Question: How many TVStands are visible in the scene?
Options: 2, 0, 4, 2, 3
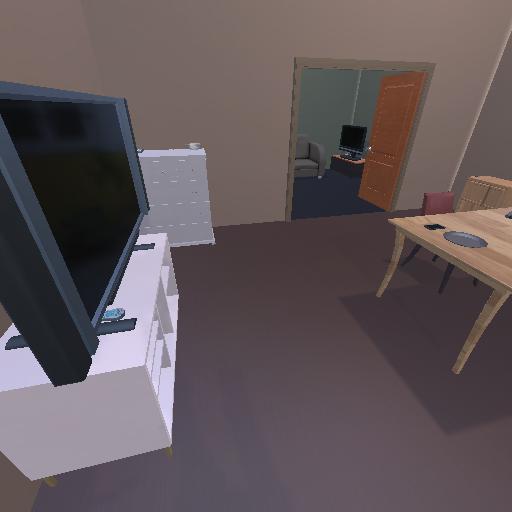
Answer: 2